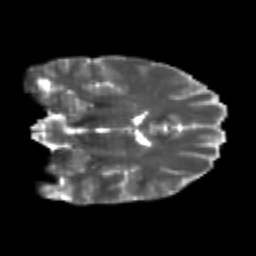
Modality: T2w
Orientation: coronal
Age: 21
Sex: male
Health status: healthy
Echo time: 0.074 s